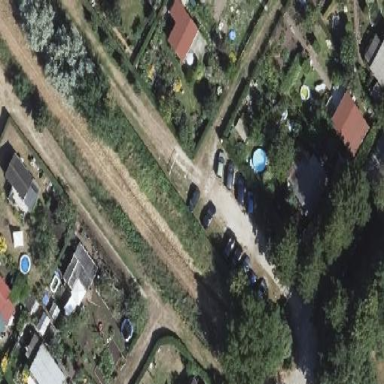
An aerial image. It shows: Plot in the allotments.